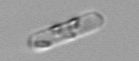
Label: Dactyliosolen_fragilissimus